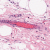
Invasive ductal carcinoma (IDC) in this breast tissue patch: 0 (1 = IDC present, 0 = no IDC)